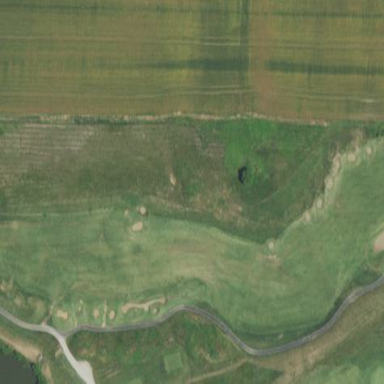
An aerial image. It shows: Golf fairway surrounded by grass.